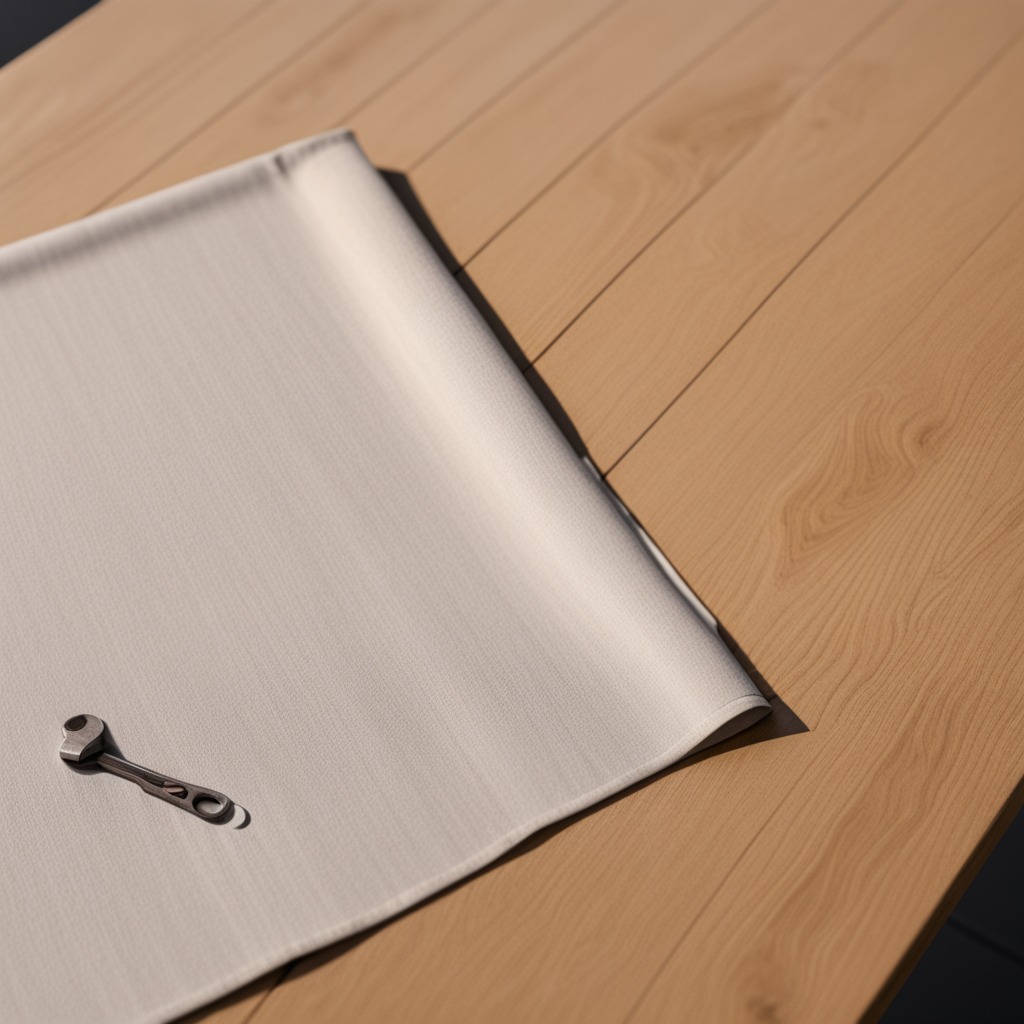
An wrench is lying on a wooden table in an outdoor workshop.